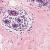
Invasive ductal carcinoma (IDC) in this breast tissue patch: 0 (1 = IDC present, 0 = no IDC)